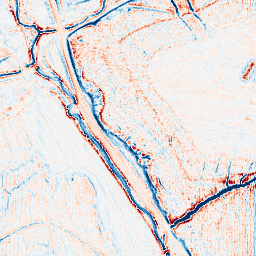
Category: edge_preserving
Decomposition family: anisotropic_diffusion
Decomposition parameters: iterations: 20
kappa: 30
gamma: 0.1
Upsampling method: fft_zeropad
Upsampling parameters: scale: 4
Upsampling scale: 4